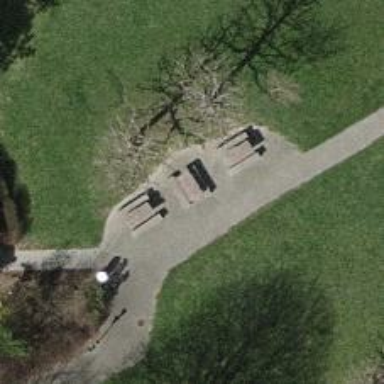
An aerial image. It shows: Picnic table located in leisure land area.